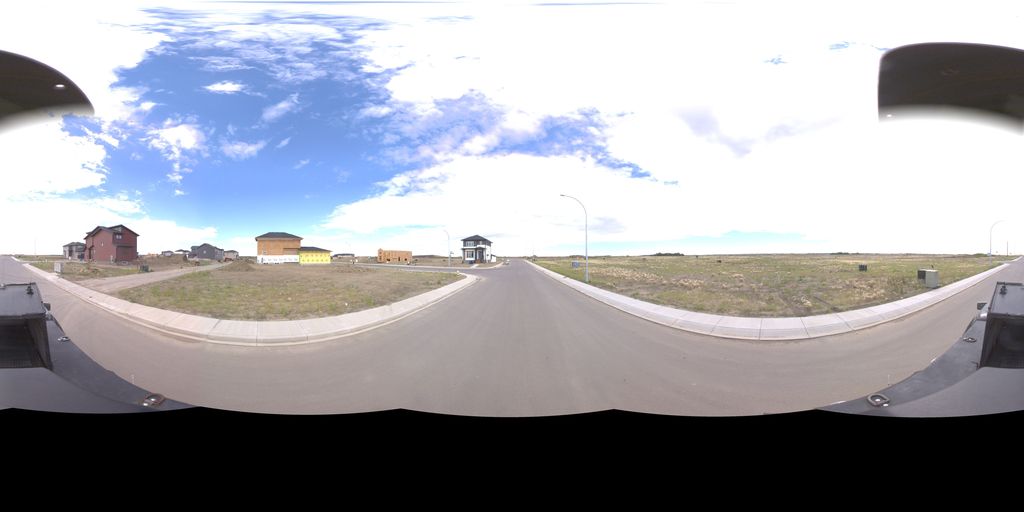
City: saskatoon